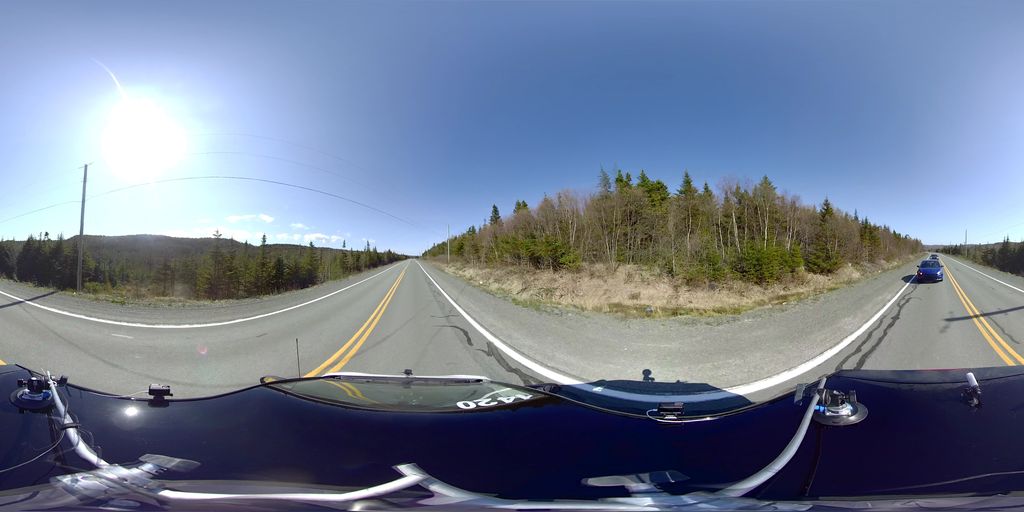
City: st_johns